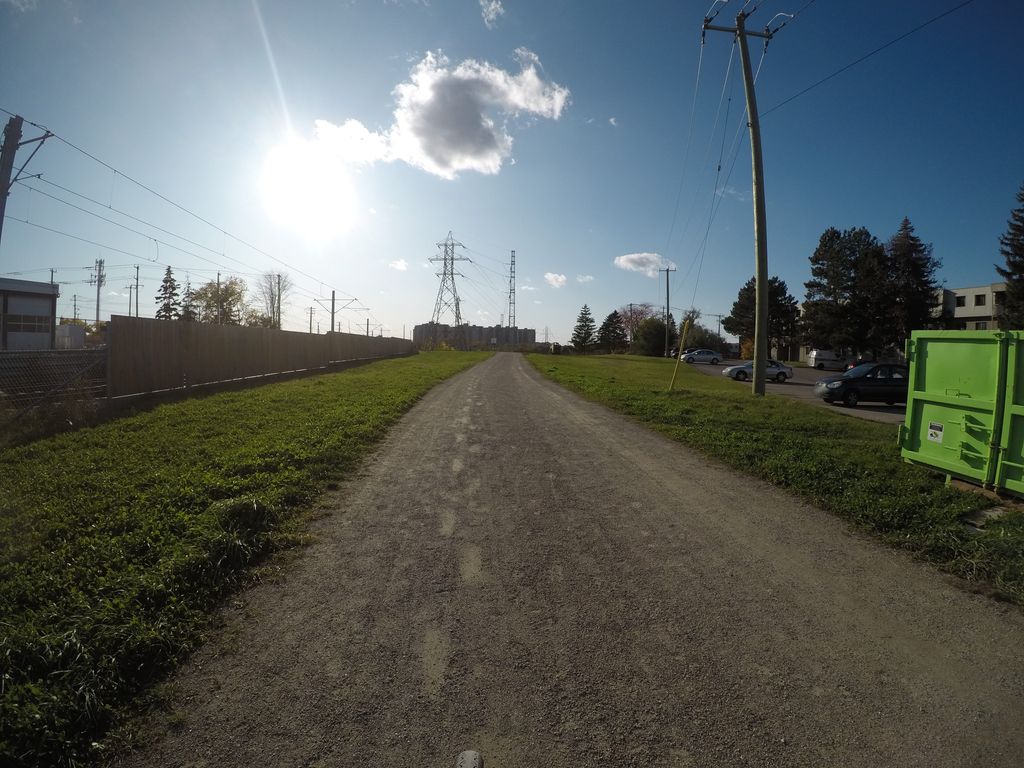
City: kitchener-waterloo